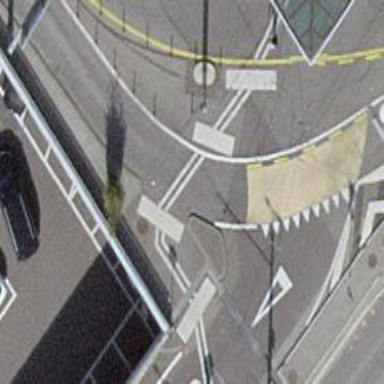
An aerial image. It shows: Uncontrolled zebra crossing on the road.